Field crop: maize
Growth stage: 1
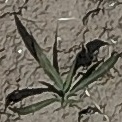
Species: sorghum